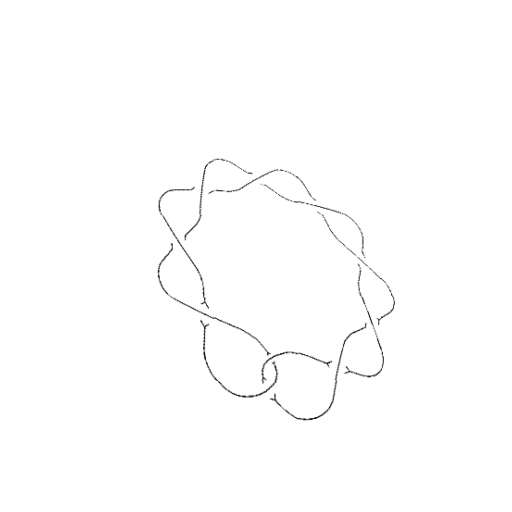
Crossing number: 10